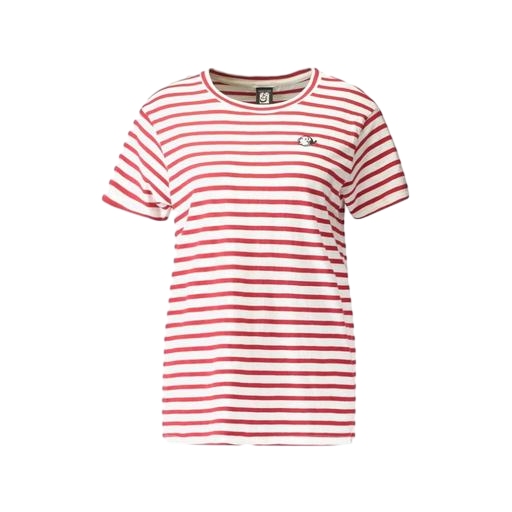
club stripe tee, red pima anchor-print t-shirt only macy, red striped crew tee, white background